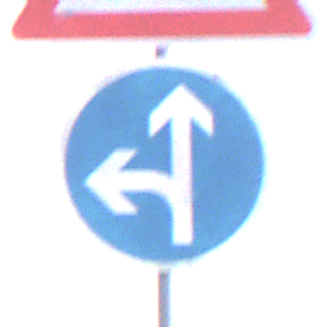
Verkehrszeichen: VorgeschriebeneFahrtrichtungGeradeausOderLinks
Zusatzzeichen oben: Lichtzeichenanlage
Umgebung: Outdoor, Nature
Tageszeit: SunriseSunset
Wetter: Overcast
Licht: Natural
Jahreszeit: NotSpecified
Kontrast: LowContrast